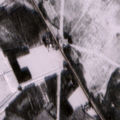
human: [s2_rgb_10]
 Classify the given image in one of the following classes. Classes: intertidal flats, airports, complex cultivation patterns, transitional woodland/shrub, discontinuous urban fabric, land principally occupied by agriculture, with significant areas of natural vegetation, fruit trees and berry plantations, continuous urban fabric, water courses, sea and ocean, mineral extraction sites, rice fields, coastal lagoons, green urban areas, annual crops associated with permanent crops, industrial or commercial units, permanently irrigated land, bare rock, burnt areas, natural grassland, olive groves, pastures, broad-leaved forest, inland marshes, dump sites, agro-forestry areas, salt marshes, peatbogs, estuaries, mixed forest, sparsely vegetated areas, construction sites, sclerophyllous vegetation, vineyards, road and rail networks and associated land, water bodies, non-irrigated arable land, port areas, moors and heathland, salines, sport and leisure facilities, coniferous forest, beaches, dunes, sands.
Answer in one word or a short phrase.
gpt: discontinuous urban fabric, non-irrigated arable land, coniferous forest, mixed forest, transitional woodland/shrub, peatbogs